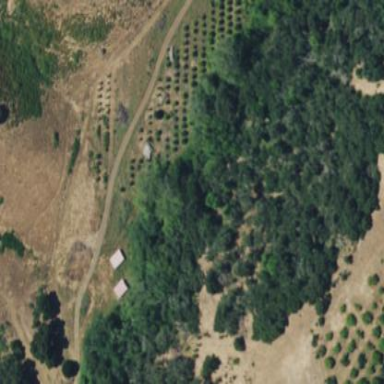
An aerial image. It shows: Orchard.